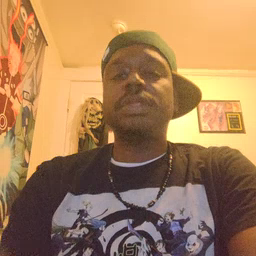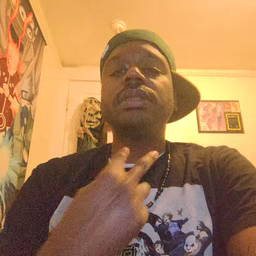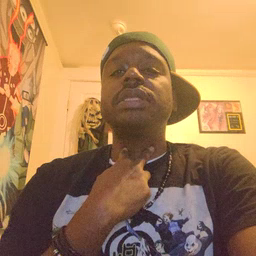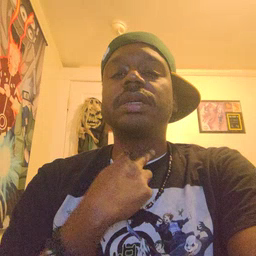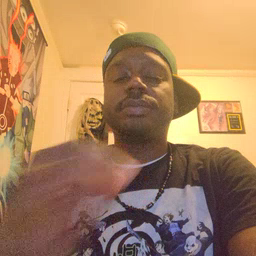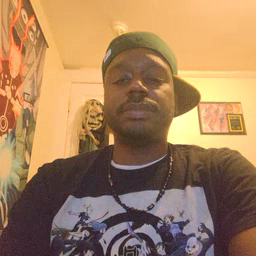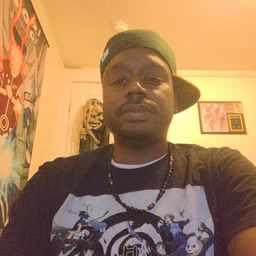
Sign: stuck